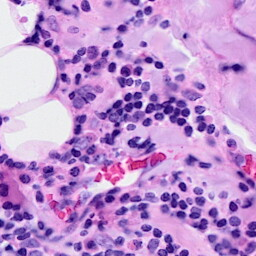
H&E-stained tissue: Breast